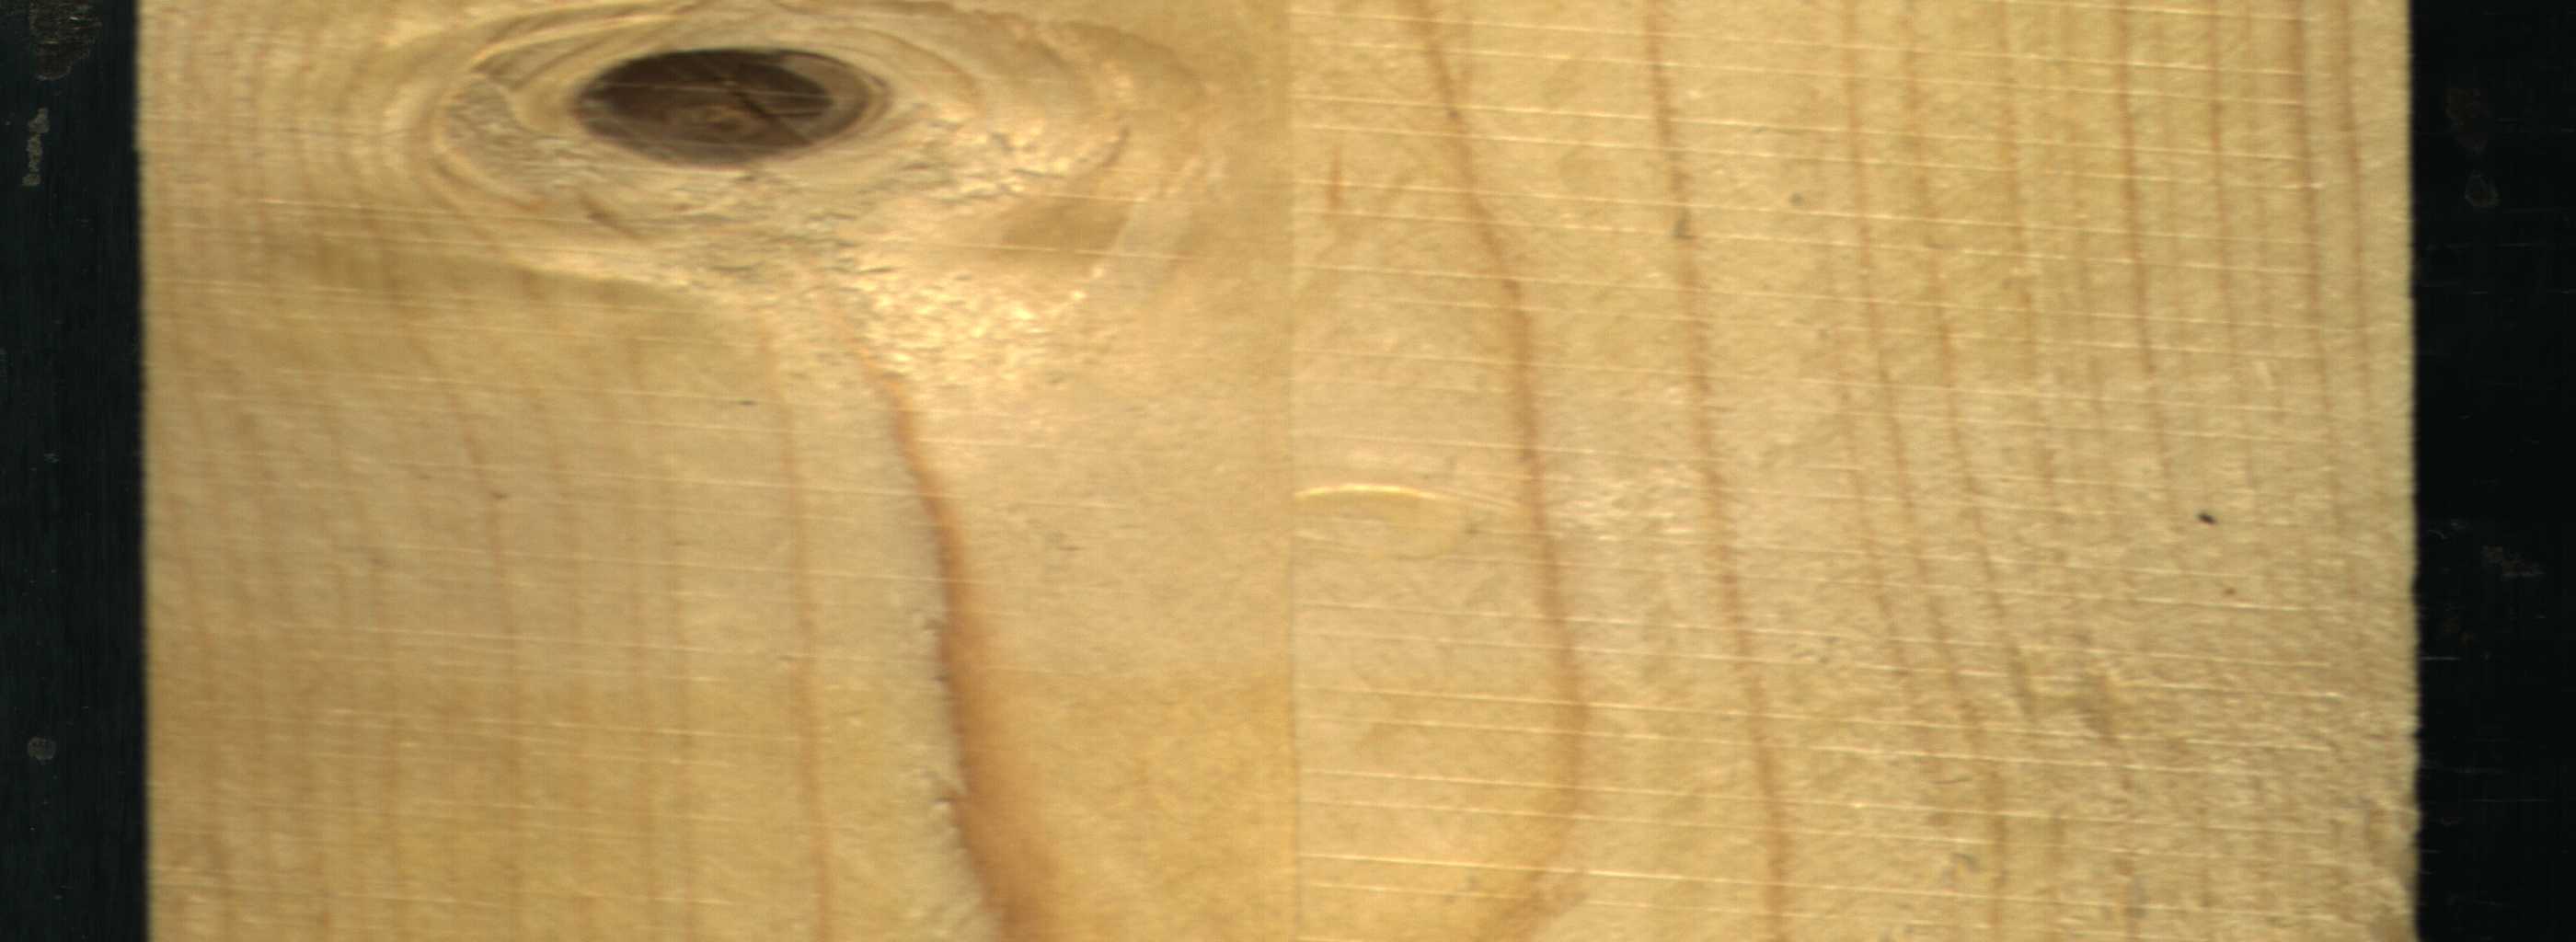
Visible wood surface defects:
Dead_Knot